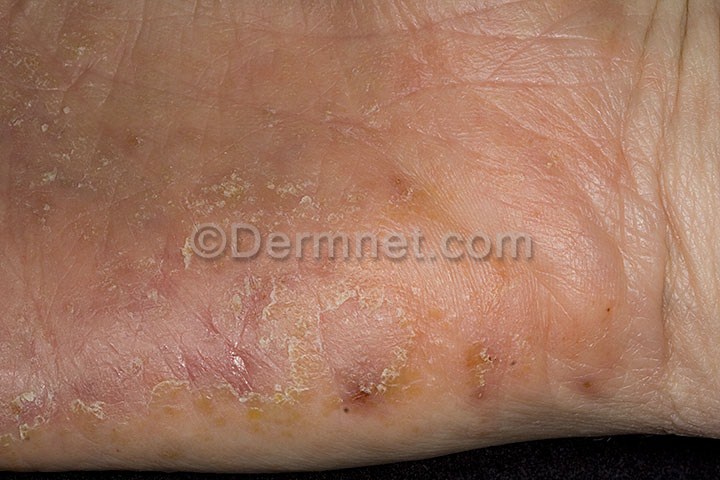
Disease: Eczema Photos